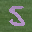
Label: 5